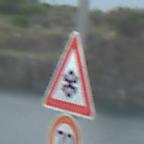
Verkehrszeichen: SchneeOderEisglaette
Zusatzzeichen unten: Geschwindigkeit70
Umgebung: Outdoor, Nature
Tageszeit: MorningAfternoon
Wetter: PartlyCloudy
Licht: Natural
Jahreszeit: NotSpecified
Kontrast: LowContrast